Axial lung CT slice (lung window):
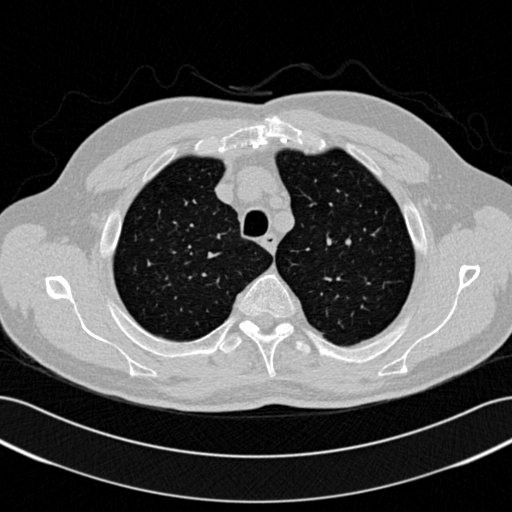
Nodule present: no